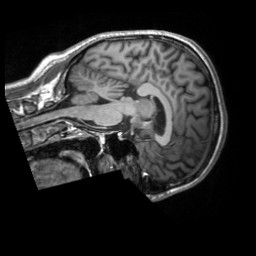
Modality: T1w
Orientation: sagittal
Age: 31
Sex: male
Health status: ill
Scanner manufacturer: siemens
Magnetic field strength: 3 T
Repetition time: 2.3 s
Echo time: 0.00201 s